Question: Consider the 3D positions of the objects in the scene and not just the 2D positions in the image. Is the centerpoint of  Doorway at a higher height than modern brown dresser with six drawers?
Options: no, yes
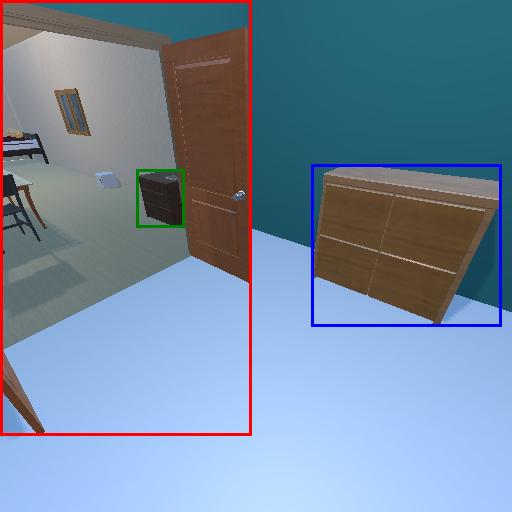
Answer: no